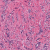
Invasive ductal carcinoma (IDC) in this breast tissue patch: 0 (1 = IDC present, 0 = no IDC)